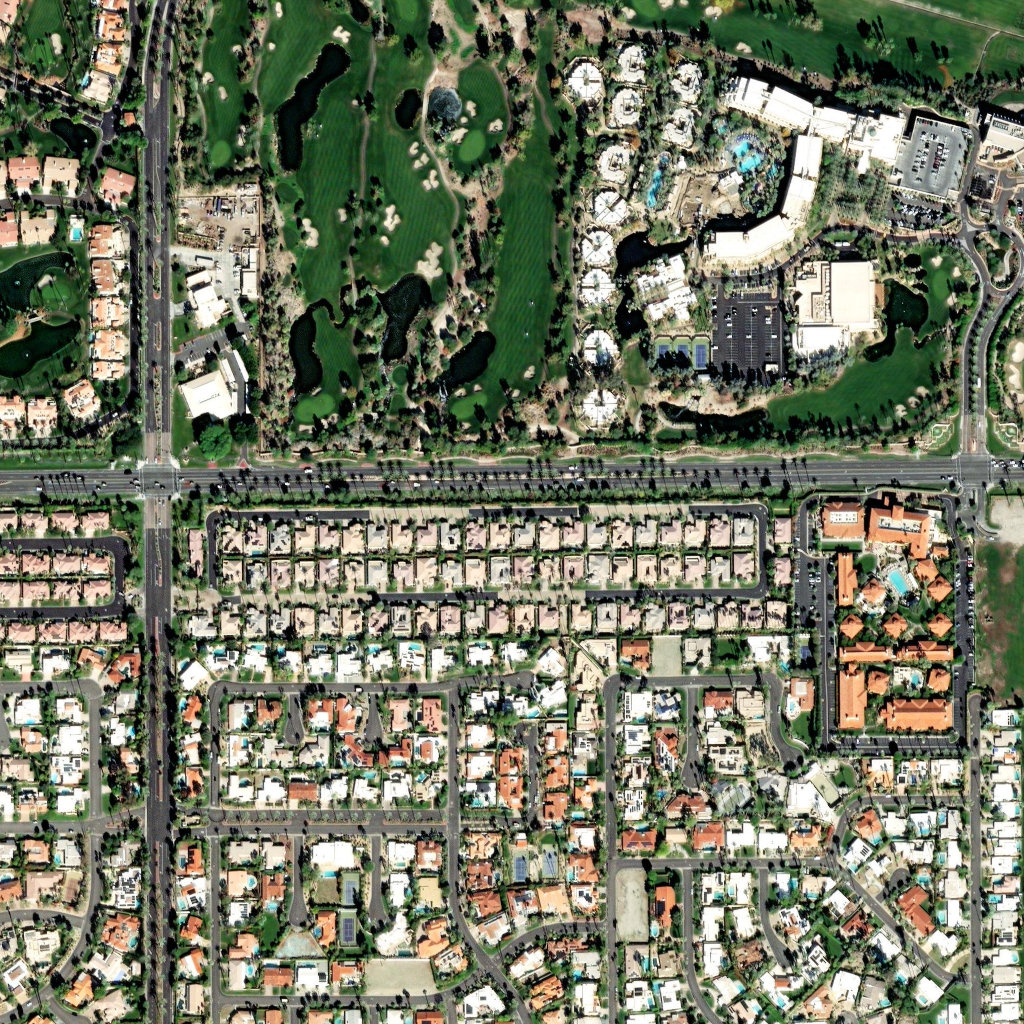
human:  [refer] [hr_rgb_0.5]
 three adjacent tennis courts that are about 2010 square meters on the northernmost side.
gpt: <box>[[64, 32, 69, 36, 0]]</box>